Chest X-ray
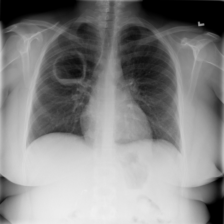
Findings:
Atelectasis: negative
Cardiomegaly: negative
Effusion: negative
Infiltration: negative
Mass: negative
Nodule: negative
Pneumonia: negative
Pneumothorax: negative
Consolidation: negative
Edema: negative
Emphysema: negative
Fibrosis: negative
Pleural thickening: negative
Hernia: negative